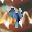
Label: 4